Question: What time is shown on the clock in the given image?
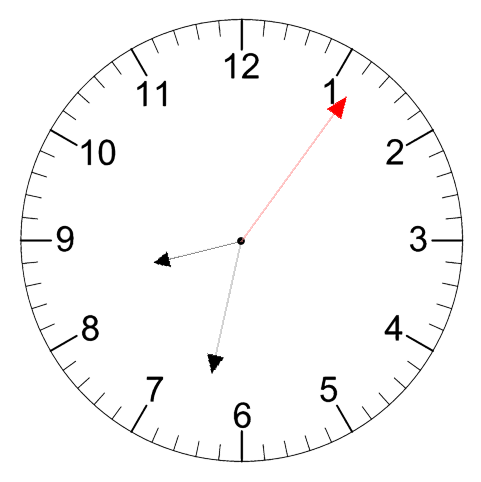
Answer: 08:32:06